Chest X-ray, AP view. Patient: 55 years old, sex M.
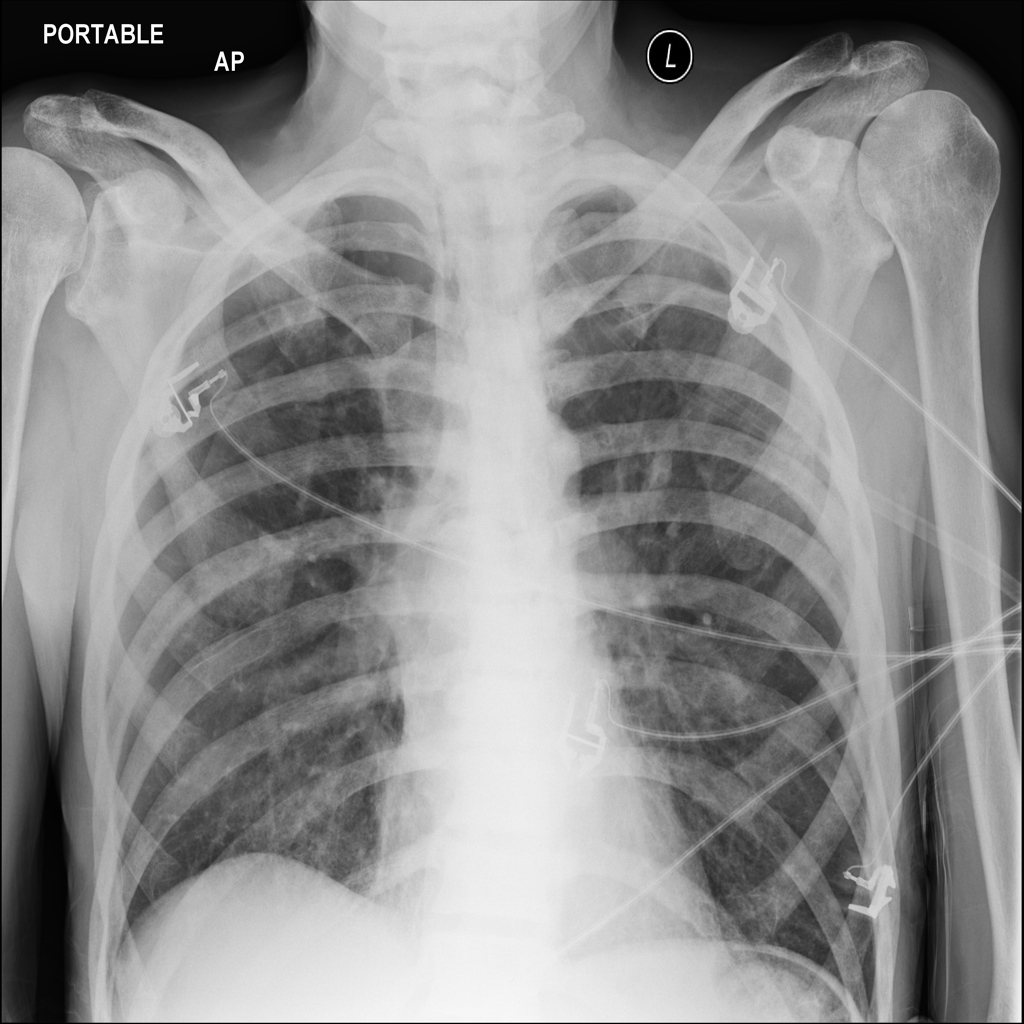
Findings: Emphysema